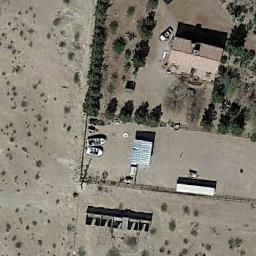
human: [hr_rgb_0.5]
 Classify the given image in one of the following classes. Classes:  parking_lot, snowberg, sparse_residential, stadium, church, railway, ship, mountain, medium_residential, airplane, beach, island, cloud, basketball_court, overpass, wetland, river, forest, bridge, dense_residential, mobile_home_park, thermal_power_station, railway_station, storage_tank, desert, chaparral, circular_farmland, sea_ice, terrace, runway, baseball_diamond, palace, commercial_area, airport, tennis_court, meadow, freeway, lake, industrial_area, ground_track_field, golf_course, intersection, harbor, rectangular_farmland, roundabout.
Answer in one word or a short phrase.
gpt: sparse_residential